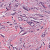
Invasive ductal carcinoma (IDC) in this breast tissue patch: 1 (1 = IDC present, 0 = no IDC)